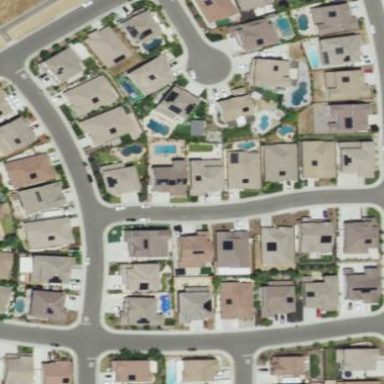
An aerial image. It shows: Residential area with detached houses.